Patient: sex M, age 60
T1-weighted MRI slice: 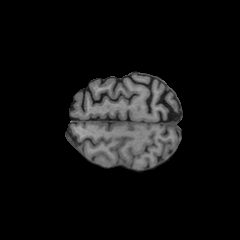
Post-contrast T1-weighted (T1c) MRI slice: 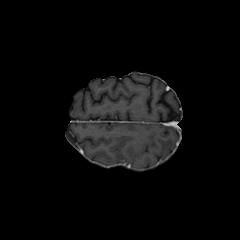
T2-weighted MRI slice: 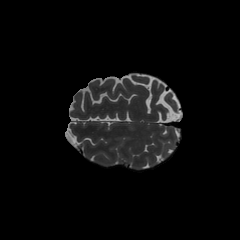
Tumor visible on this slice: no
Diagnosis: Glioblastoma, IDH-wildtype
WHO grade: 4